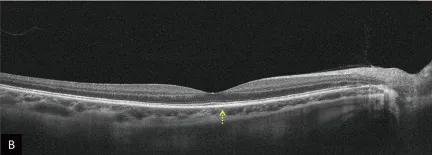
OCT on PSO 16 OD.
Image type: ophthalmic_imaging (oct)